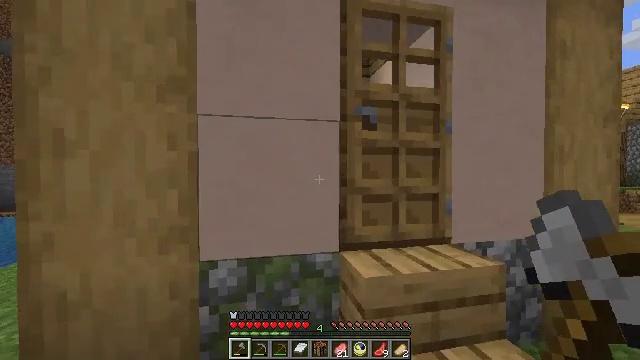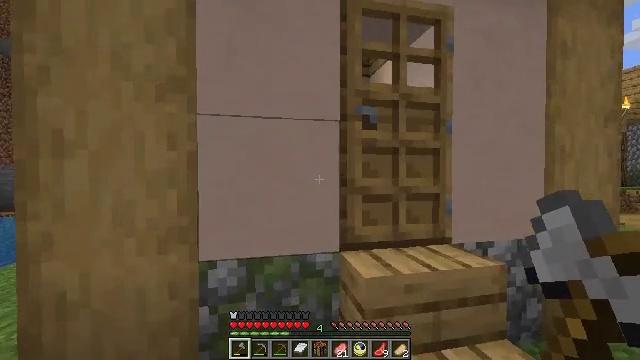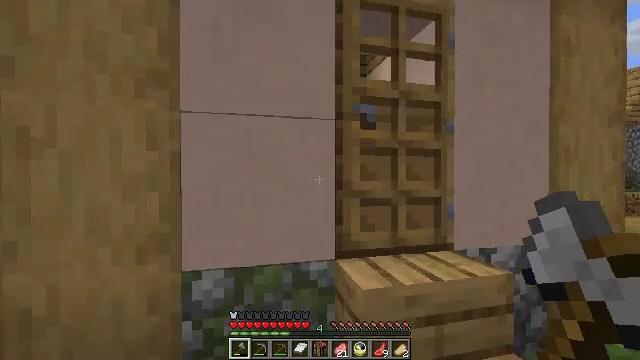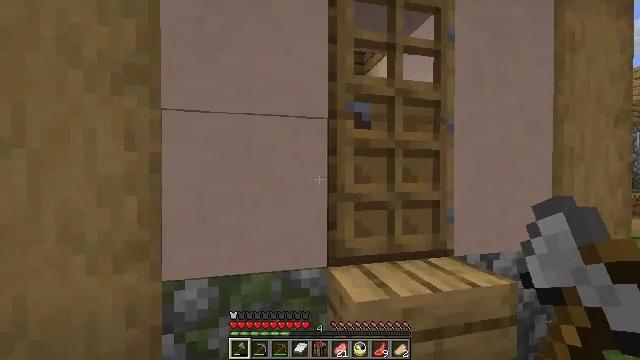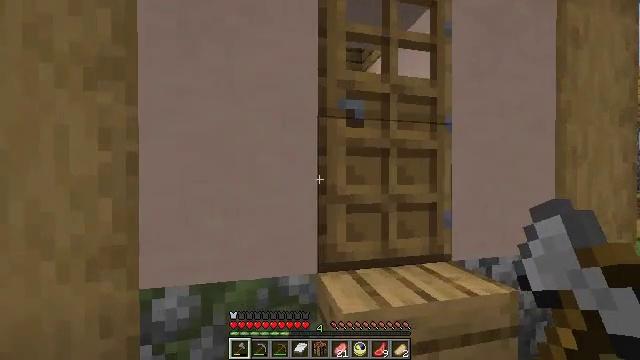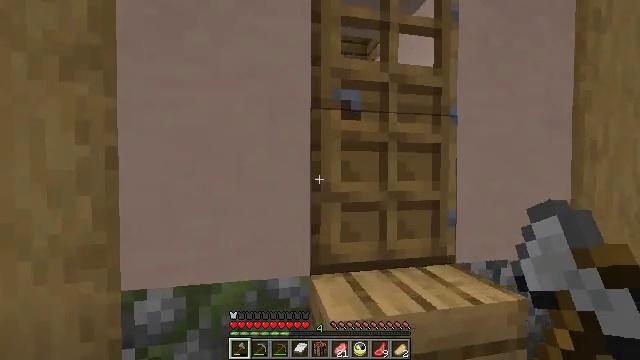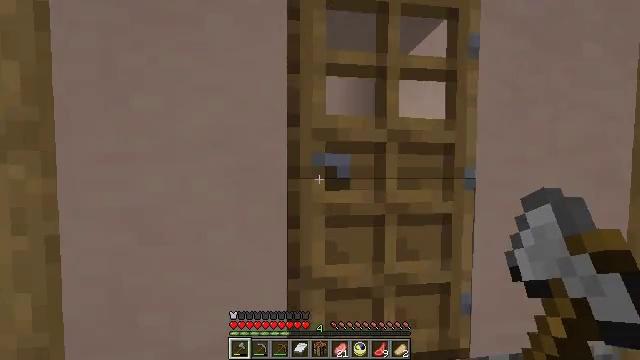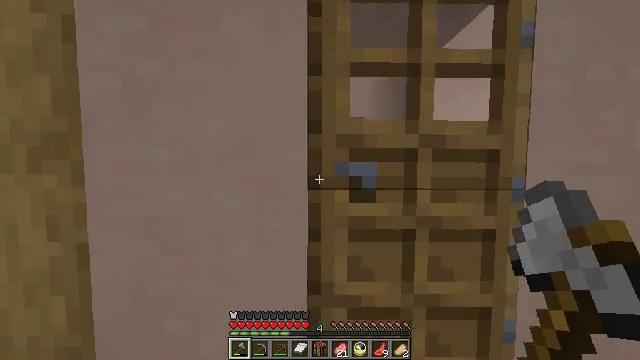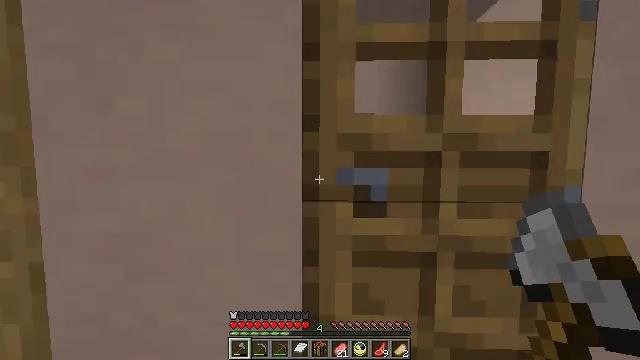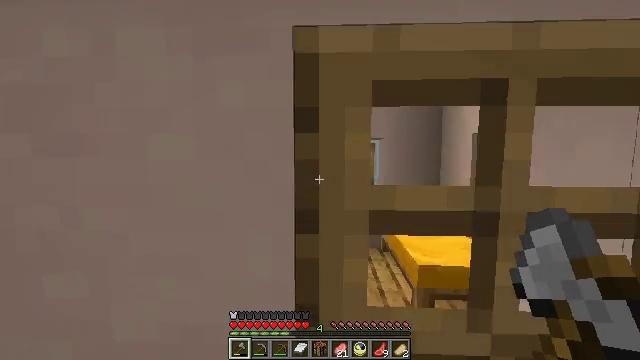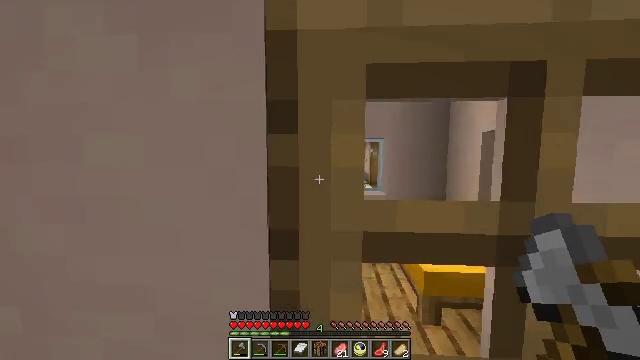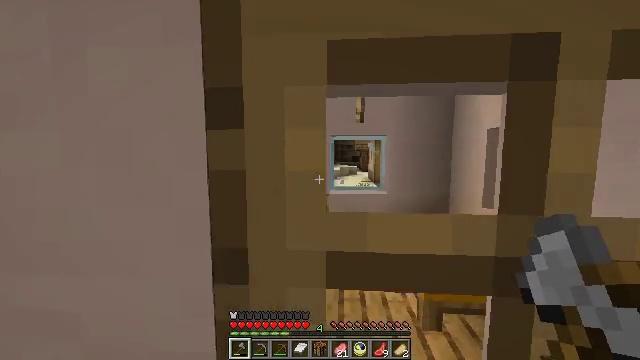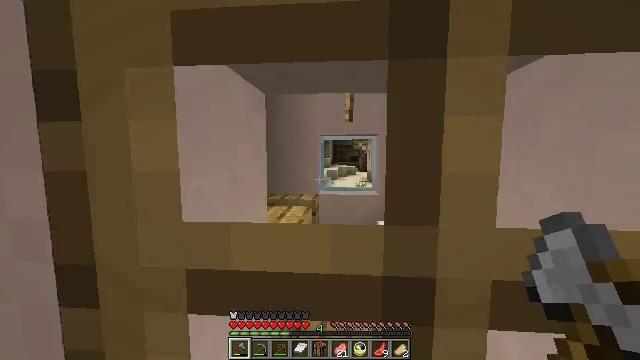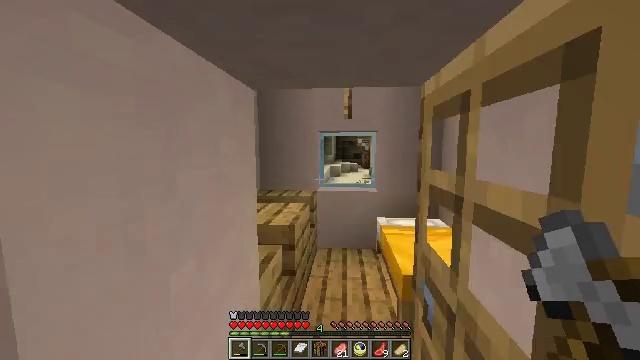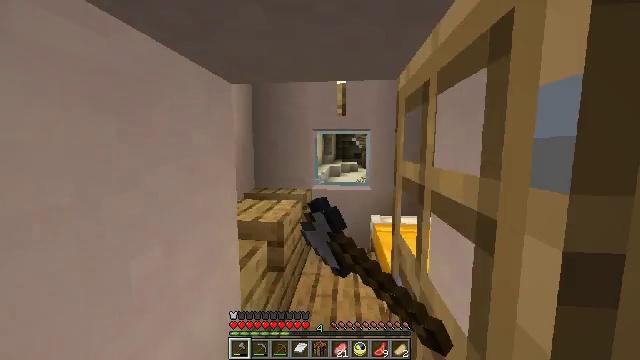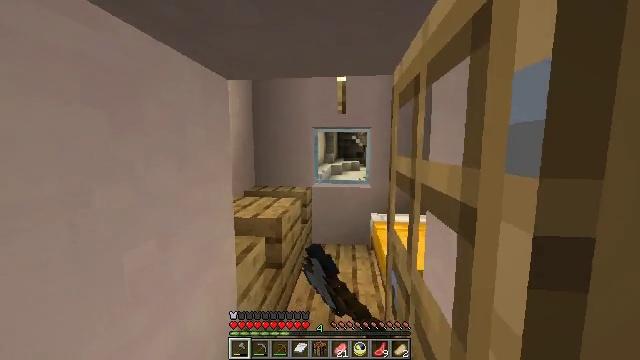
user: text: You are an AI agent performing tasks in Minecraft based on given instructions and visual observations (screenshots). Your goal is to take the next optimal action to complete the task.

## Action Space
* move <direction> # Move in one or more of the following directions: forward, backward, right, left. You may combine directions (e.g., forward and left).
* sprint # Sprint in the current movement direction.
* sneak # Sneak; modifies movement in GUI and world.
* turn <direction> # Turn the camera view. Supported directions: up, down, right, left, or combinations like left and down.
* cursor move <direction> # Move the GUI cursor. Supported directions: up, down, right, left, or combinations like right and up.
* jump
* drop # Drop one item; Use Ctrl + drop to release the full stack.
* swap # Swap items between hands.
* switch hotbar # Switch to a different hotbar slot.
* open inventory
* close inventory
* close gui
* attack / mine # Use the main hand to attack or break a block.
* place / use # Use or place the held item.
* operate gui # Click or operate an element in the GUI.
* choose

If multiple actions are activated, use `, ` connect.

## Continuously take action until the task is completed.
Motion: motion action
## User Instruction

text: Mine the bookshelf to gather resources.
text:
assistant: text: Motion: no_op
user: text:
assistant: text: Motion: move forward, turn right
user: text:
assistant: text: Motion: move forward and move right
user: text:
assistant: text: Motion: move forward and move right, use / place
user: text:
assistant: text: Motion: move forward and move right, turn left, use / place
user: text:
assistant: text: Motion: move forward, turn left and down, use / place
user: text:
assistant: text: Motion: move forward, turn left and down, use / place
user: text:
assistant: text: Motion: move forward, turn left
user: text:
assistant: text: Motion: move forward, turn left
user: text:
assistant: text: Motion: move forward and move right, turn left
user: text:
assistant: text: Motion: move right, turn left
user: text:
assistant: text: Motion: move right
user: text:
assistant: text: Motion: use / place
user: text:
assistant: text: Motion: use / place
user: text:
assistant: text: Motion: use / place
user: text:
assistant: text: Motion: use / place
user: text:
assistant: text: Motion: no_op
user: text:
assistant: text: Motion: no_op
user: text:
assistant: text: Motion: no_op
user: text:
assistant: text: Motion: move forward
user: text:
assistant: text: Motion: move forward
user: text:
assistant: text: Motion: turn right and down
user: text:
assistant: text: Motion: turn right and down
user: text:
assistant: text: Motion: turn right
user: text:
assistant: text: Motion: move forward, turn right and up
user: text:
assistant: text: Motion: move forward, sprint, turn right and up
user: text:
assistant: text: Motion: move forward, sprint
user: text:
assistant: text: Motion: move forward, sprint
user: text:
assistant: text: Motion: move forward, sprint
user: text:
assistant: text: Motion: move forward, sprint, turn right